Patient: sex M, age 69
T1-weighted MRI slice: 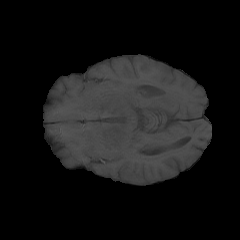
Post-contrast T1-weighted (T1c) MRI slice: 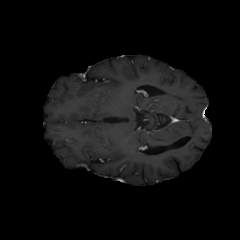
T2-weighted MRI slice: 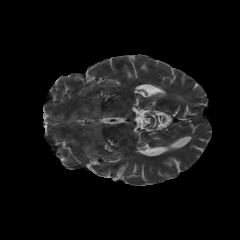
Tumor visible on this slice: no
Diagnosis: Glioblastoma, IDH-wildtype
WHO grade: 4